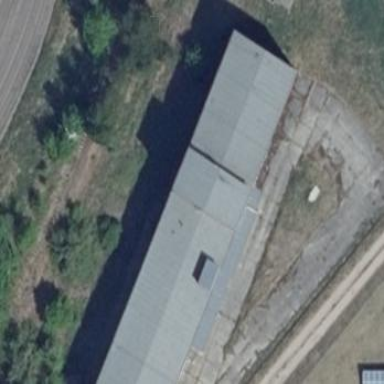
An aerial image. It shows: Industrial building.